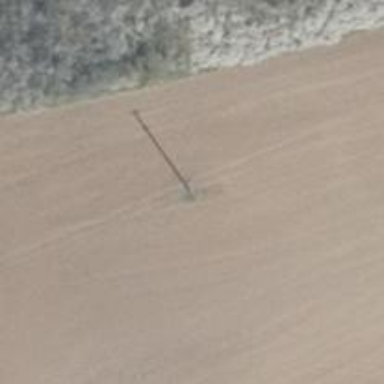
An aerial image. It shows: Minor power line with three cables.